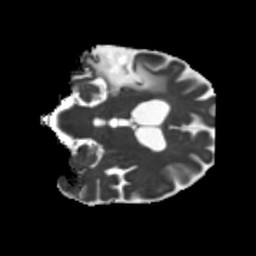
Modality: MD
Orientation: coronal
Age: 71
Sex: male
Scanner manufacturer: siemens
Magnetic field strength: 3 T
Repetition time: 5.25 s
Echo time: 0.08 s